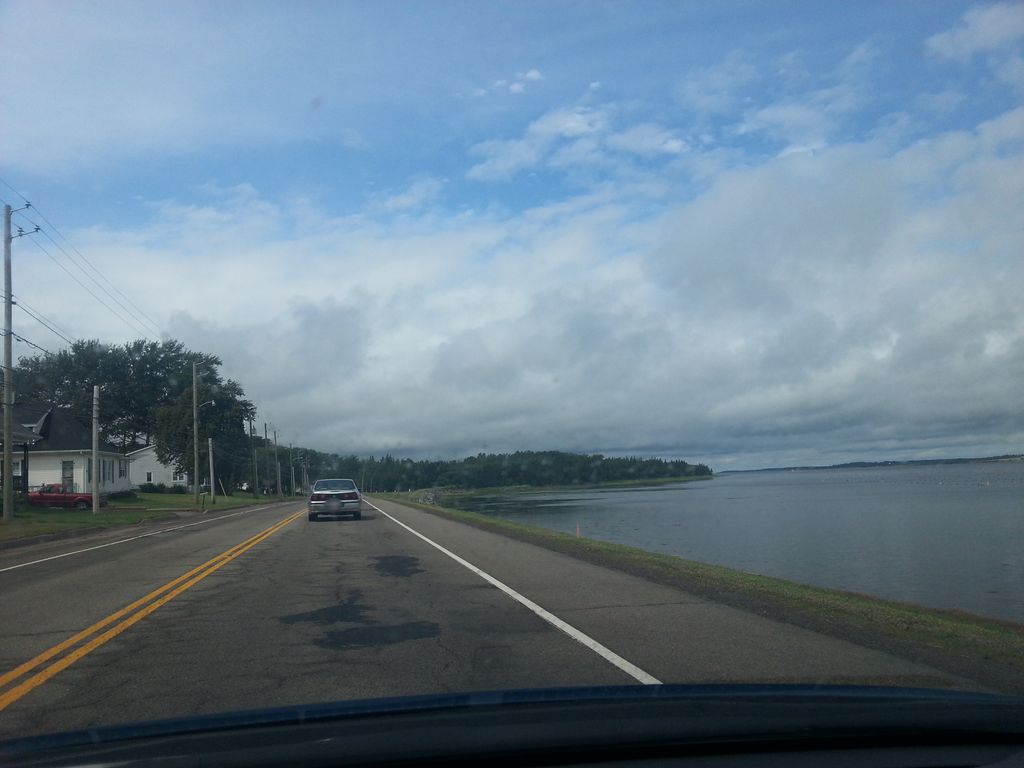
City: charlottetown